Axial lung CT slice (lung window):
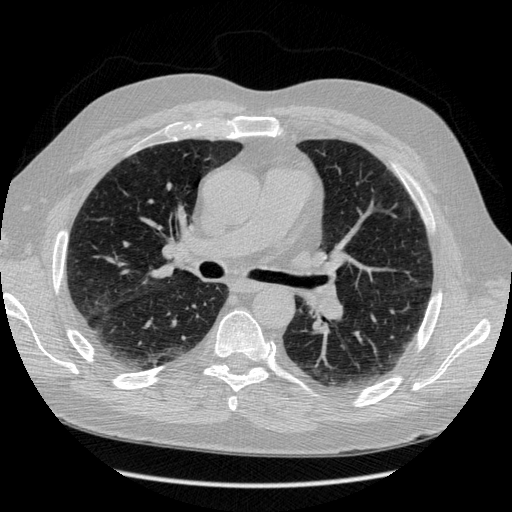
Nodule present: no